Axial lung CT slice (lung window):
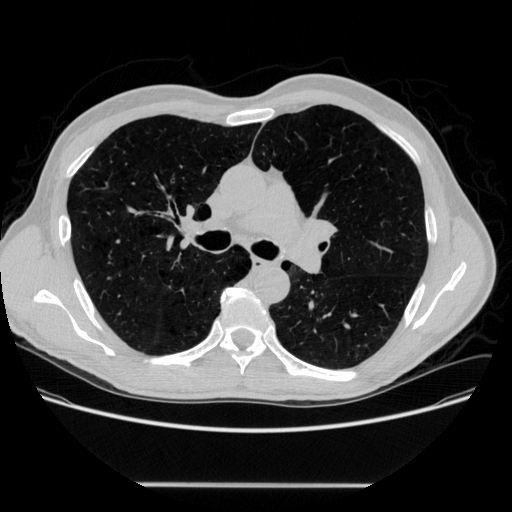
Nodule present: no